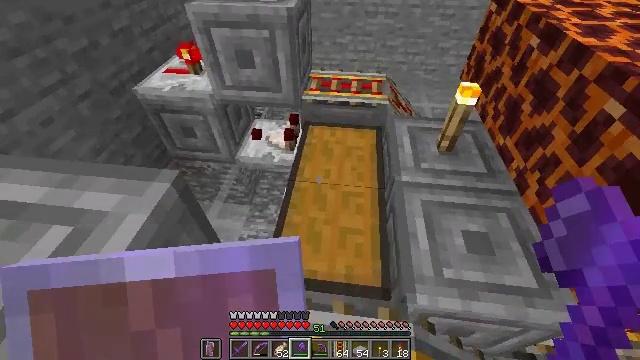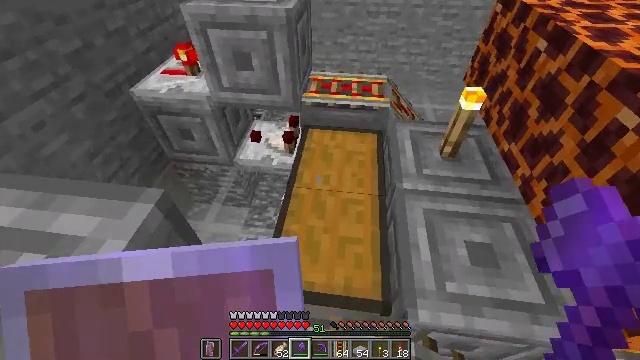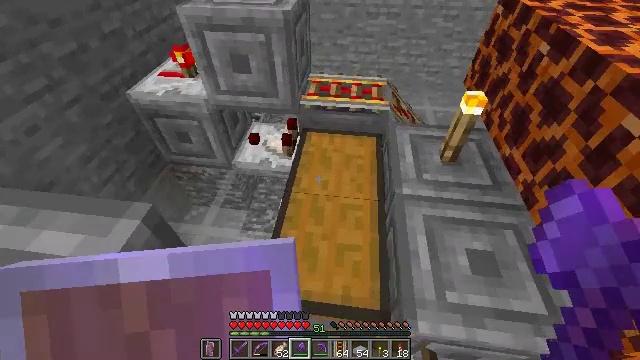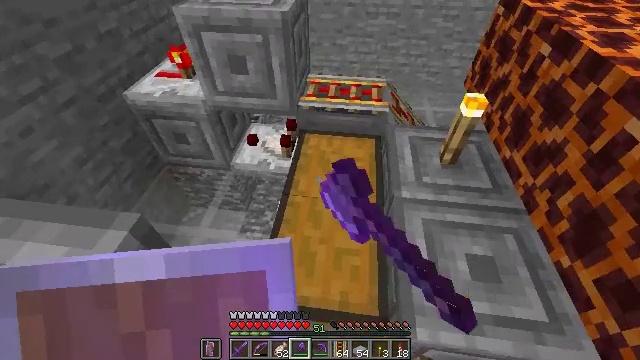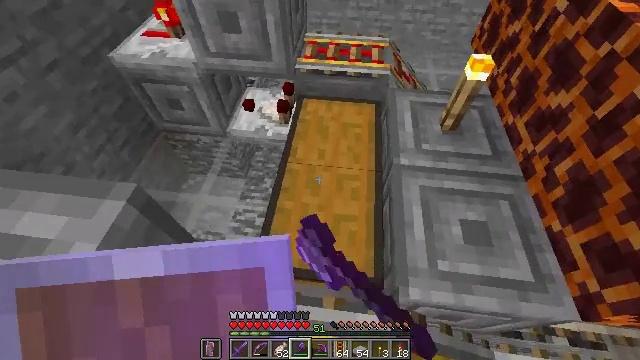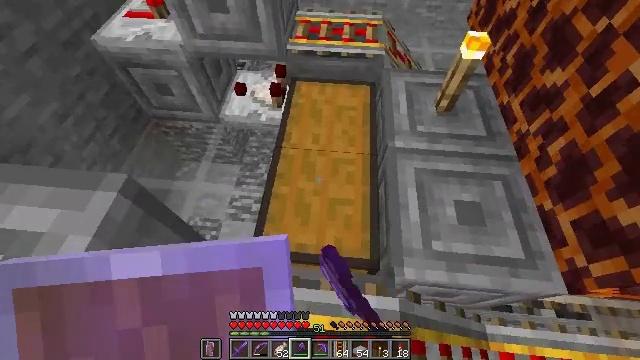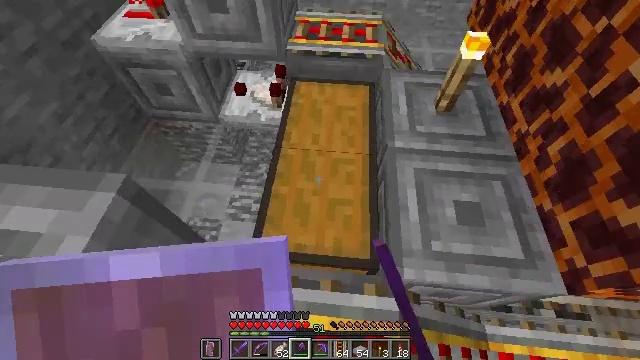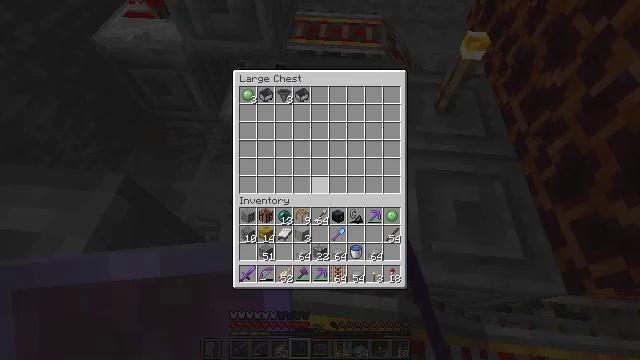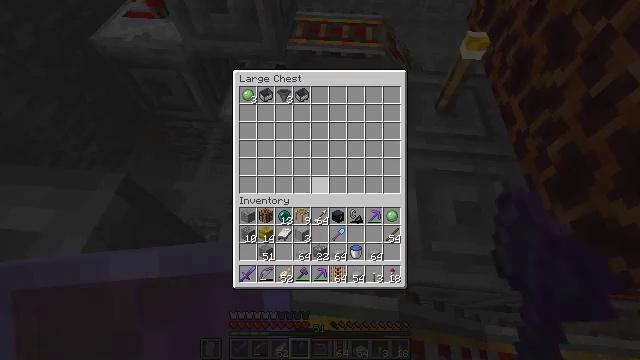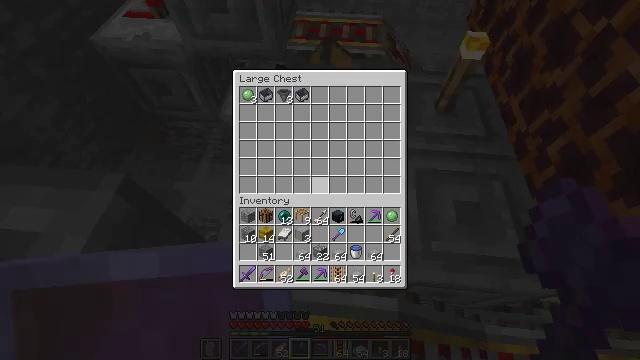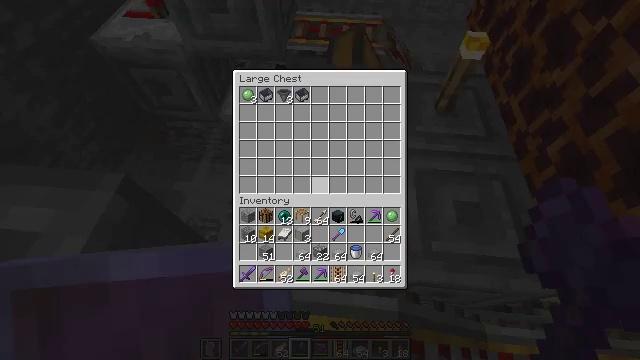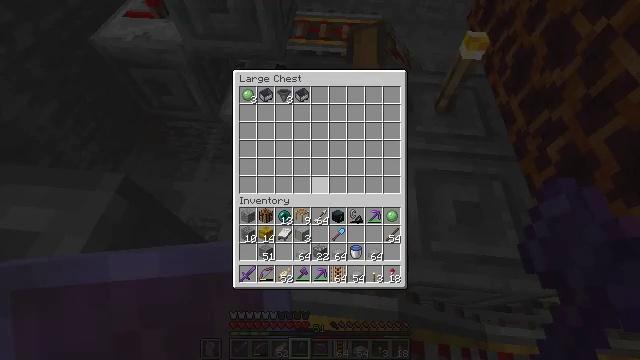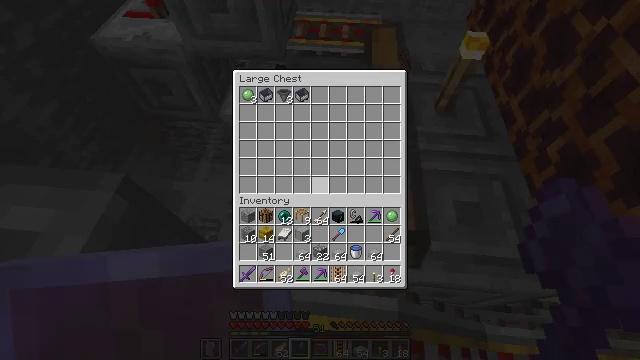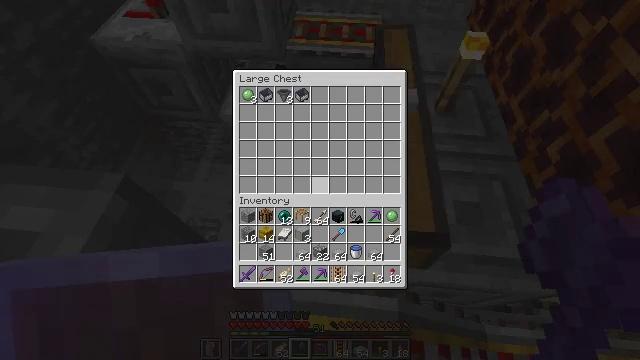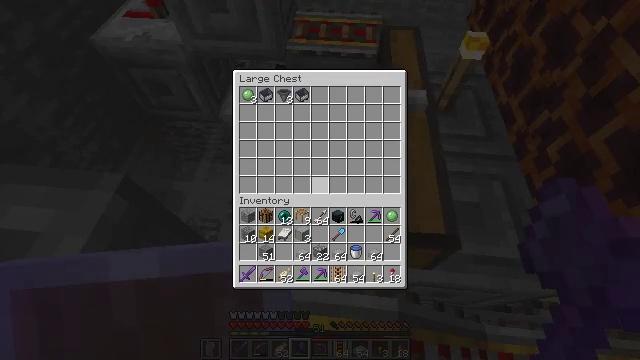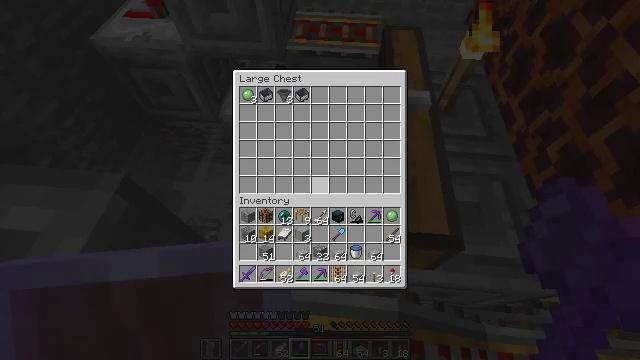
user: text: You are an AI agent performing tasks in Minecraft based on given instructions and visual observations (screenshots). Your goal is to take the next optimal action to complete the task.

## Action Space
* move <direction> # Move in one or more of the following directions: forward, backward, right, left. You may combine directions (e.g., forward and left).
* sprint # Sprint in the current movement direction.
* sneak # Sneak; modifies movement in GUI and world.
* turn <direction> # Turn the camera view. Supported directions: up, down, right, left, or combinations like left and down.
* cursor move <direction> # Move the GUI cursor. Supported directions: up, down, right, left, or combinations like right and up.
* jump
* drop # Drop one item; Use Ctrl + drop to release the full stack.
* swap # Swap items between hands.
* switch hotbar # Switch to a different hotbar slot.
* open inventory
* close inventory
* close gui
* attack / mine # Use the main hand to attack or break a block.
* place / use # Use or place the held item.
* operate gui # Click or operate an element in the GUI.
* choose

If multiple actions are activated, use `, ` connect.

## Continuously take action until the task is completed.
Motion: motion action
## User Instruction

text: Mine the powered rail from the track.
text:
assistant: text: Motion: no_op
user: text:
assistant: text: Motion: use / place
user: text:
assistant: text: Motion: use / place
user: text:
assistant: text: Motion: turn down, use / place
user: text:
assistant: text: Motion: turn right and down
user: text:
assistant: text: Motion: no_op
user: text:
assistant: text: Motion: open gui
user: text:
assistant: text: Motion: no_op
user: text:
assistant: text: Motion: no_op
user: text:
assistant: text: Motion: no_op
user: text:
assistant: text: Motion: no_op
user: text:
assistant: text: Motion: no_op
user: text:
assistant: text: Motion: no_op
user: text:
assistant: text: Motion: no_op
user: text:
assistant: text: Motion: no_op
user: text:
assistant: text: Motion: no_op
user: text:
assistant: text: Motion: no_op
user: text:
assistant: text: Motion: cursor move right
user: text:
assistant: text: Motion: cursor move right
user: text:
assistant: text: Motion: cursor move right and down
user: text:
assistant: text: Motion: cursor move right and down
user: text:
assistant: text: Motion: sneak, cursor move right
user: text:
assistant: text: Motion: sneak
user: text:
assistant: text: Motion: sneak
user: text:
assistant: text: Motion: sneak
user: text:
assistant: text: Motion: sneak
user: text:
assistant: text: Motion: sneak
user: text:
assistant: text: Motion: sneak, cursor move right
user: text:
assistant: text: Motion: sneak
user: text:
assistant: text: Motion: sneak